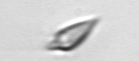
Label: Oxytoxum